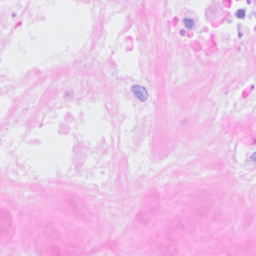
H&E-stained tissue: Breast